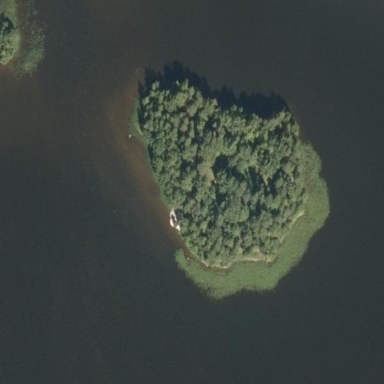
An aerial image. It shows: Island.